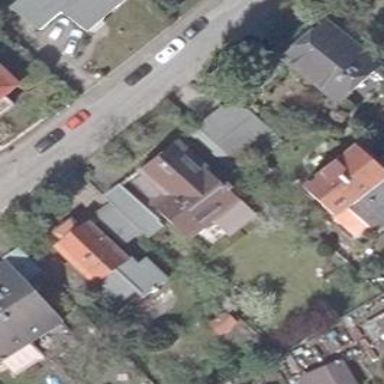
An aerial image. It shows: Detached building.